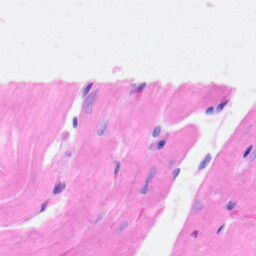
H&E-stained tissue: Heart